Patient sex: M
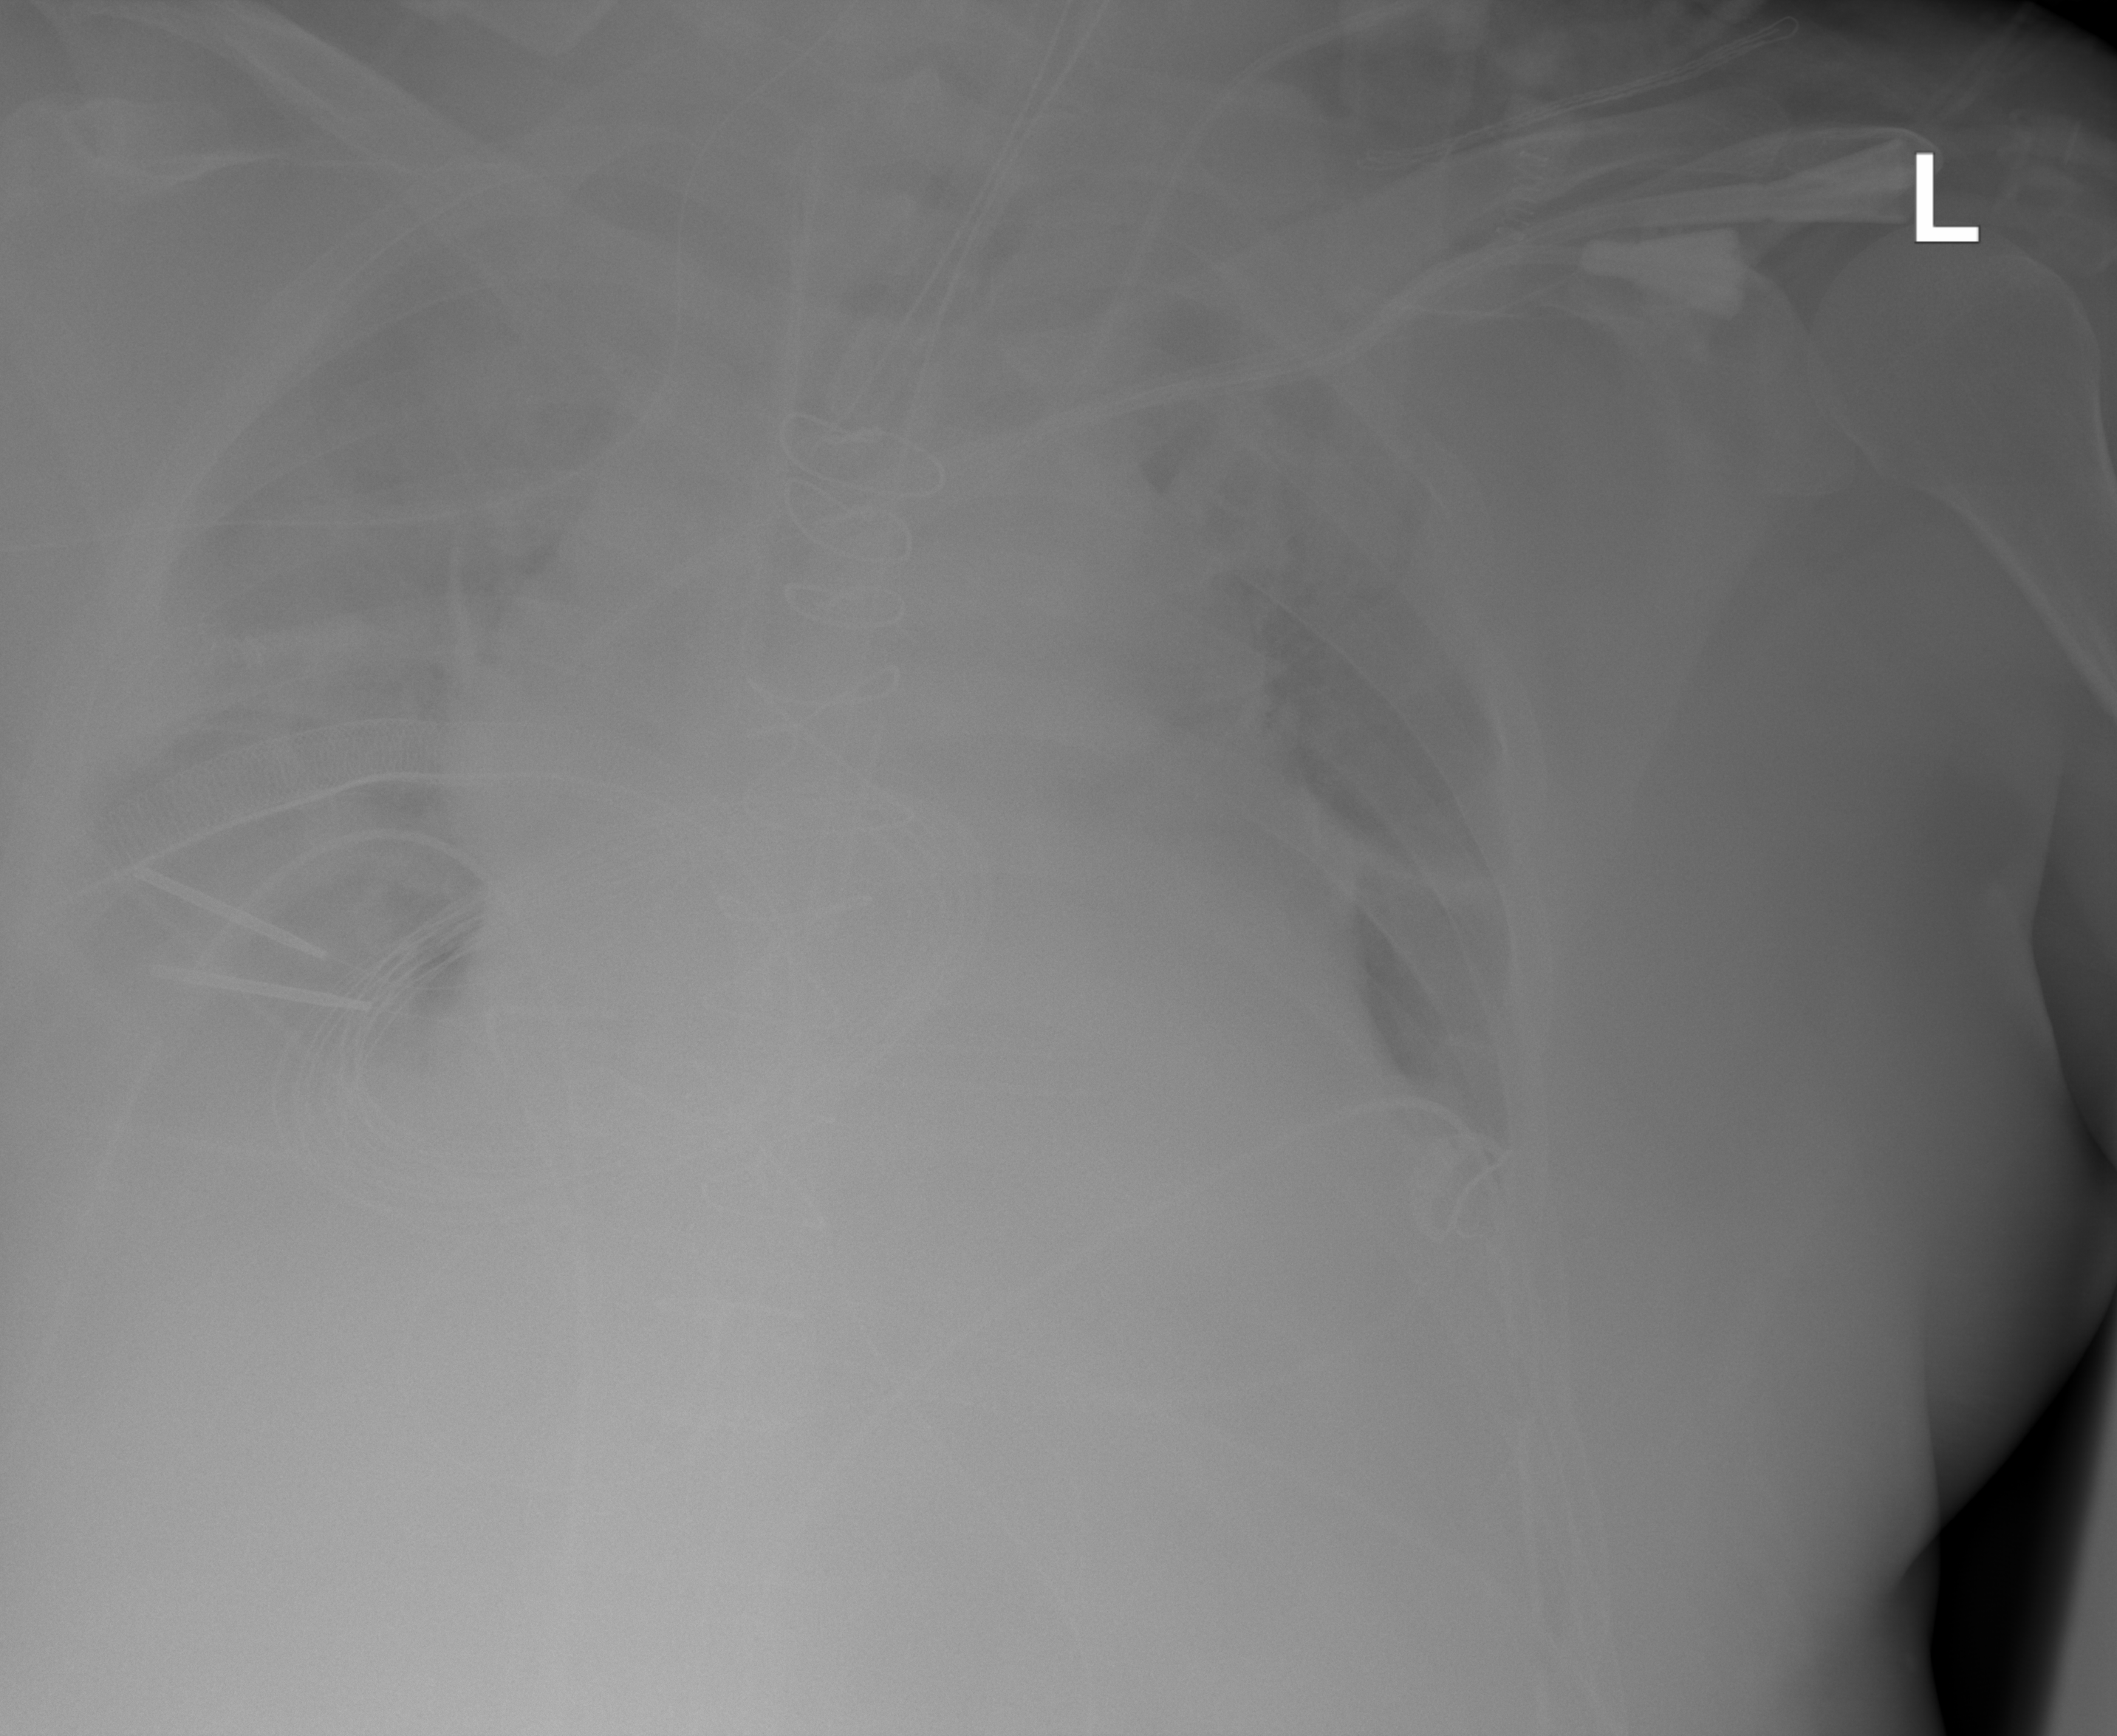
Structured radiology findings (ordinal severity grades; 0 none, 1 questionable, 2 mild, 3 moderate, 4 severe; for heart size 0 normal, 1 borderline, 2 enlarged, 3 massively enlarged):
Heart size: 2
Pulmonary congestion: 2
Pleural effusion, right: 2
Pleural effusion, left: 2
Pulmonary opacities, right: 2
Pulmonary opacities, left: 2
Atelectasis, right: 2
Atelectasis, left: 2